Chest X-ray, AP view. Patient: 7 years old, sex M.
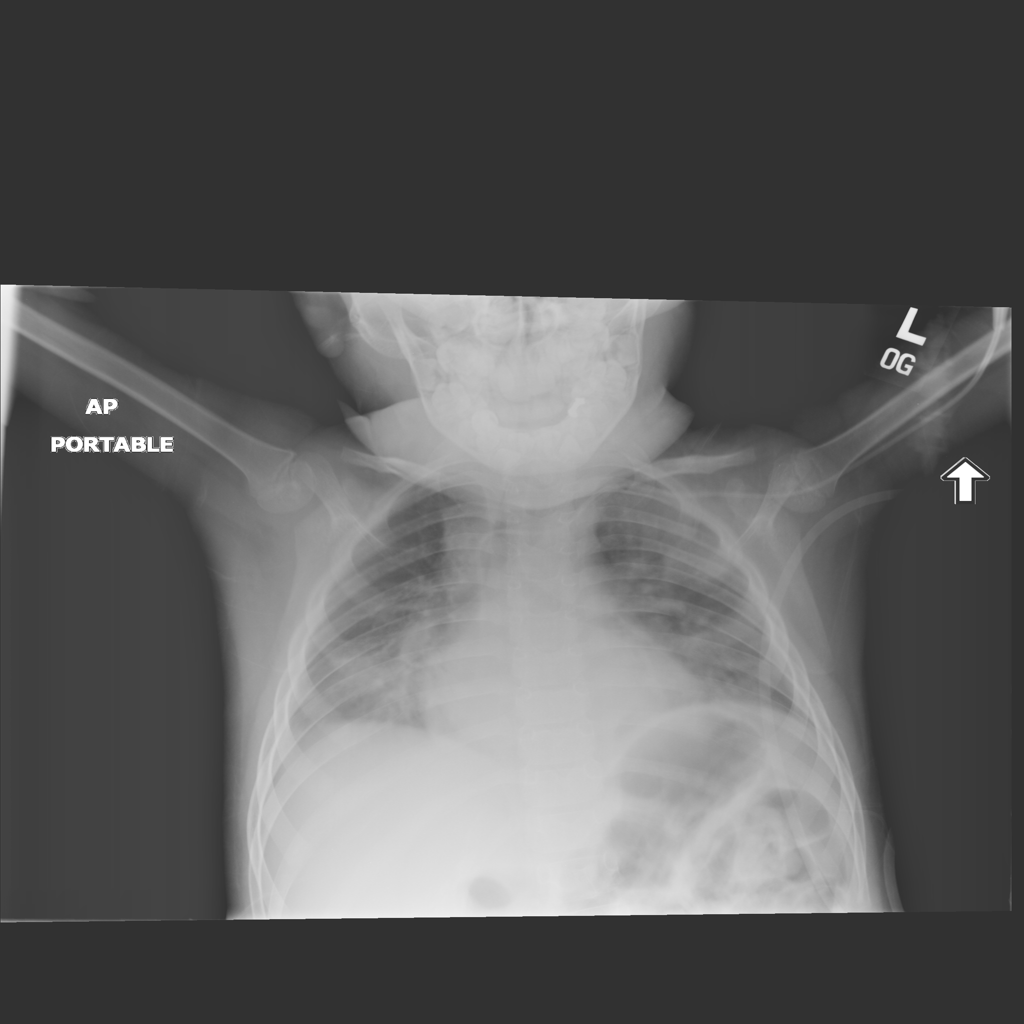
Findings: Infiltration